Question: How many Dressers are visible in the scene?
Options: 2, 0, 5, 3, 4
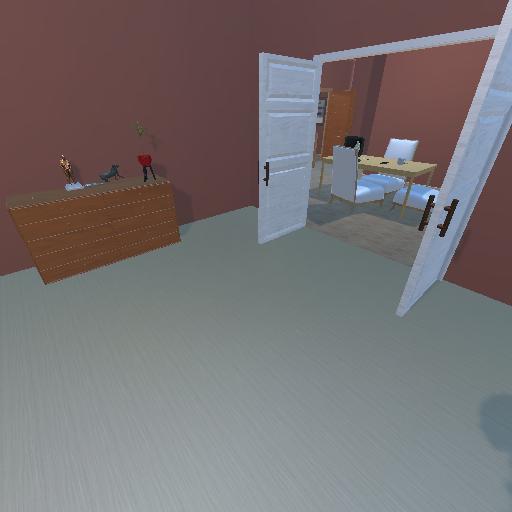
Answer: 2